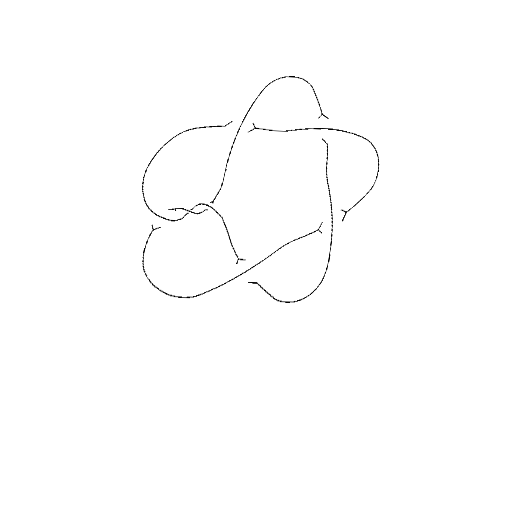
Crossing number: 7